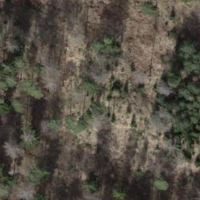
EUNIS habitat code: 43
Species observed at this site:
Euphorbia cyparissias